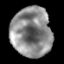
Tissue: lung
Cell type: Epithelial cells
Senescence score: 0.1891
Nuclear area (px): 1955
Mean DAPI intensity: 139.55